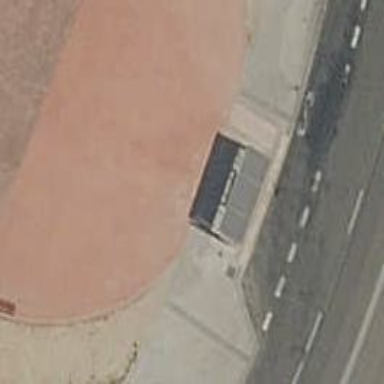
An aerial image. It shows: Bus stop with platform for public transport.